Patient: sex F, age 72
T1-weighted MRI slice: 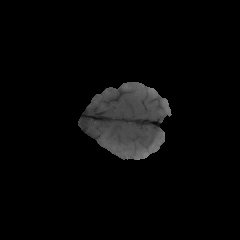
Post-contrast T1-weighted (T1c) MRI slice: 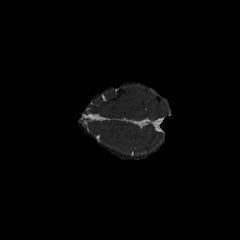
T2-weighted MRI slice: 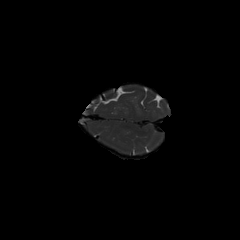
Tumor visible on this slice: no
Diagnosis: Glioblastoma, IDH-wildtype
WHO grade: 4